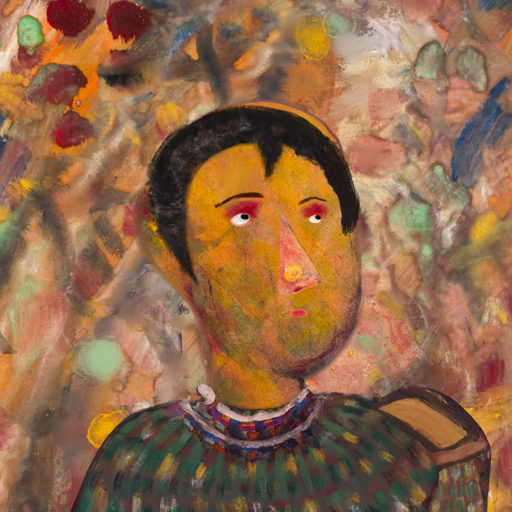
Background: Mother_And_Son_Mother, Head And Neck Side: Gypsy_Mother, Face Side: Irani, Bust: After_Raid, Hair Side: Roy_Bahadur, Head Accessory: Blank, Second Necklace: Blank, Necklace: Hypocrite_1, Baby: Blank